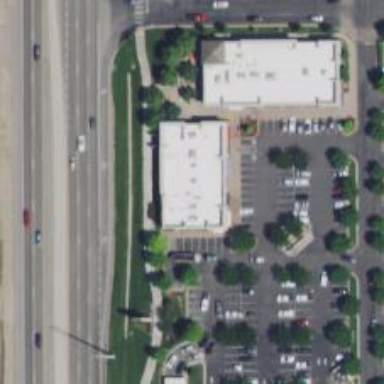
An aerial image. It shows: Healthcare clinic is depicted in the image.